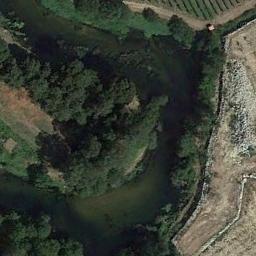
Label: river